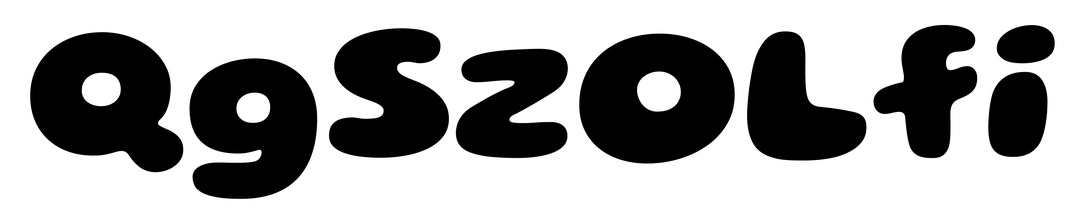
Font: Gluten_ExtraBold